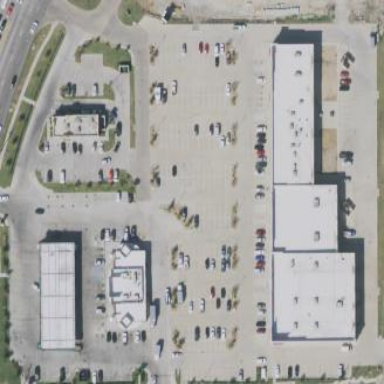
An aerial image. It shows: Retail area.